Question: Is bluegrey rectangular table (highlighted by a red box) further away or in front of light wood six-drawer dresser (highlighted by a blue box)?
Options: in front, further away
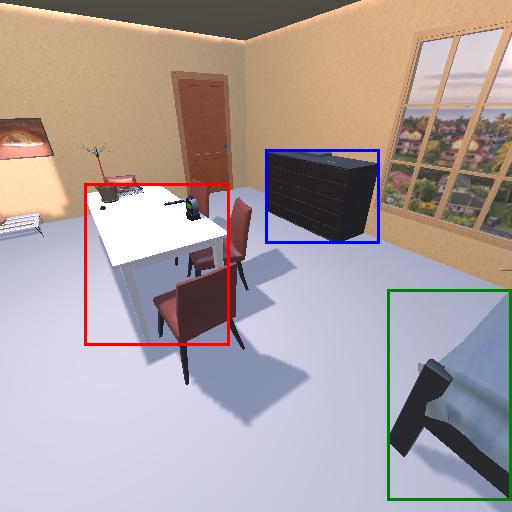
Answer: in front